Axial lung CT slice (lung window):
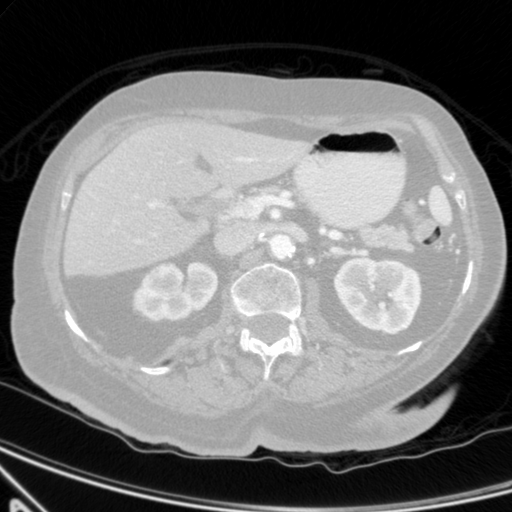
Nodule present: no